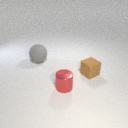
large gray rubber sphere behind small brown rubber cube